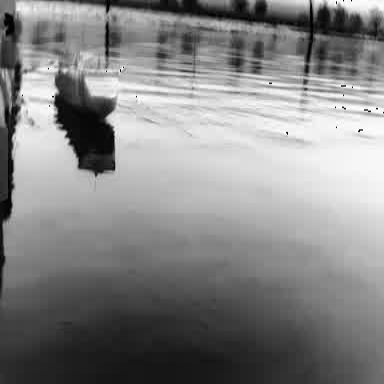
There is a container_ship in the infrared image.